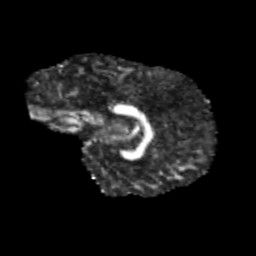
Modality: FA
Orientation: sagittal
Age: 10
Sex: male
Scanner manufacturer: siemens
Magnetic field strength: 3 T
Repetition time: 3.8 s
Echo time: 0.07 s